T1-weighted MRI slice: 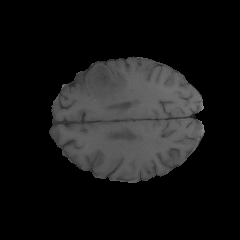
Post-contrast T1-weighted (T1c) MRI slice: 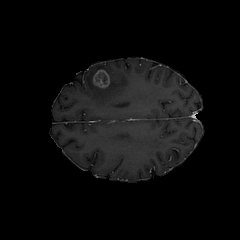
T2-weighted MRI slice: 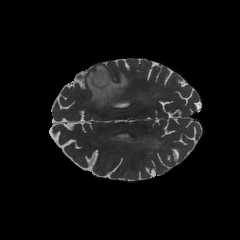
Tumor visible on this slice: yes